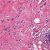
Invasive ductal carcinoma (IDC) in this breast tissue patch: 0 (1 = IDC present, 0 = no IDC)